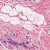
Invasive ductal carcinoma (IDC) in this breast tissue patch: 0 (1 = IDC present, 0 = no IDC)